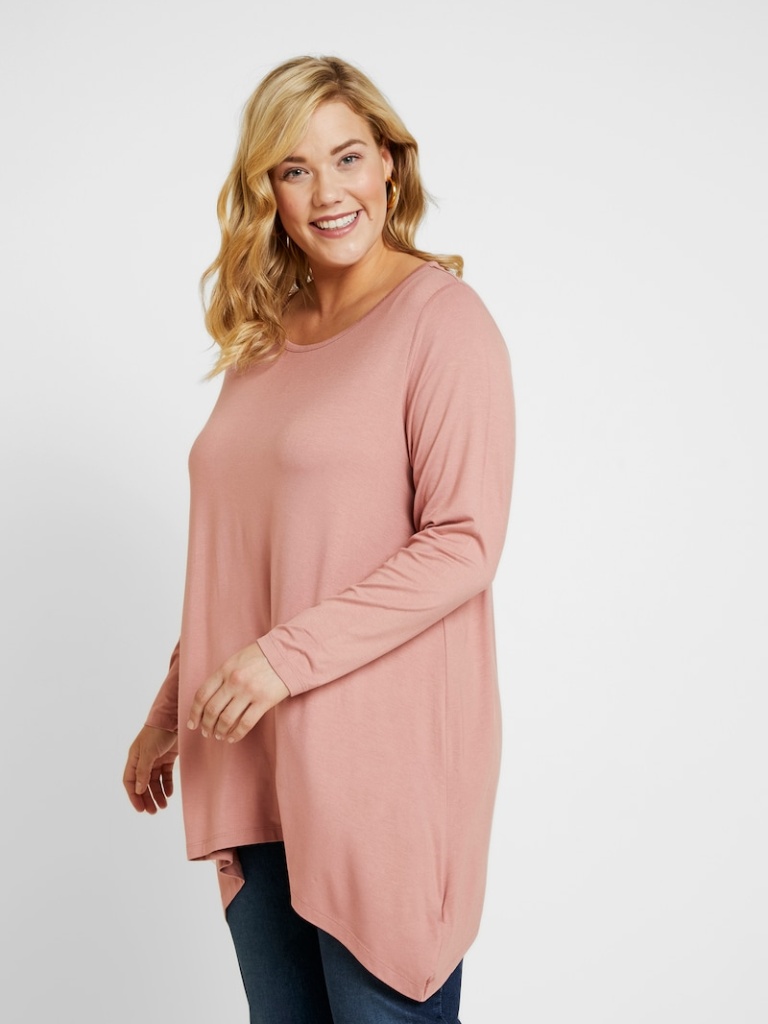
knit relaxed a long-sleeved with the sleeves down thigh length Untucked scoop tunic